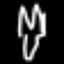
Label: fork